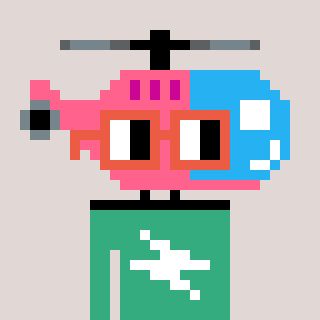
a pixel art character with square orange glasses, a helicopter-shaped head and a teal-colored body on a warm background